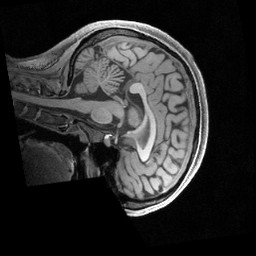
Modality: T1w
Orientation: sagittal
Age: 23
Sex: female
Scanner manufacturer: siemens
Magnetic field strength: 3 T
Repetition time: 2.4 s
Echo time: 0.00231 s